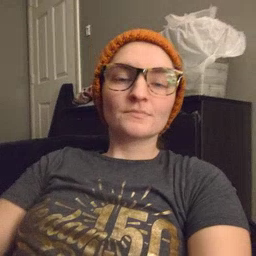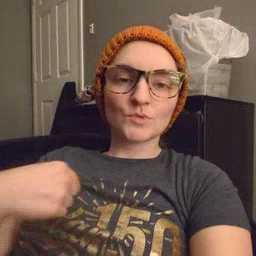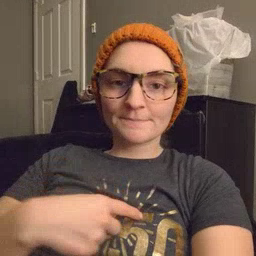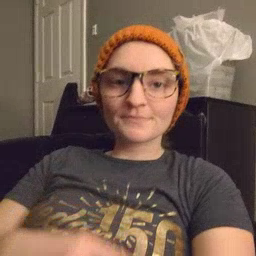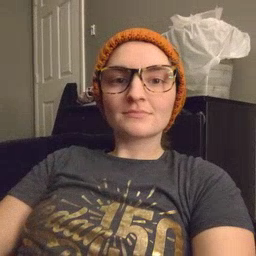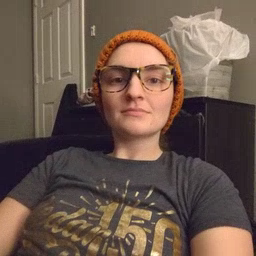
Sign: weus